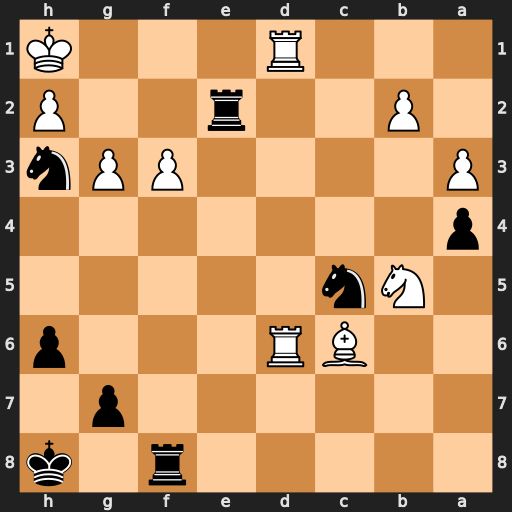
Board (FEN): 5r1k/6p1/2BR3p/1Nn5/p7/P4PPn/1P2r2P/3R3K
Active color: b
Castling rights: -
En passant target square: -
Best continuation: Nf2+ Kg1 Nxd1